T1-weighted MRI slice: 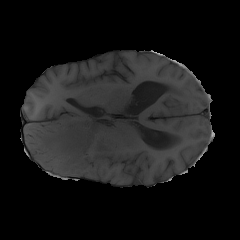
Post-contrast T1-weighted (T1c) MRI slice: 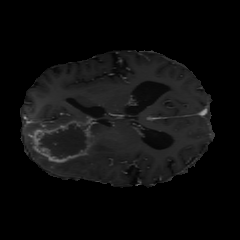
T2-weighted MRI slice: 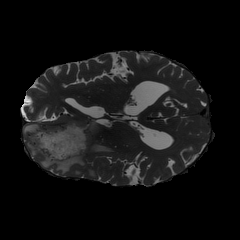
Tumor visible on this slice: yes